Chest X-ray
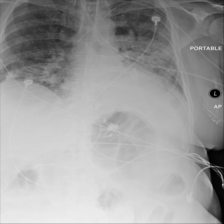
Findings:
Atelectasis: negative
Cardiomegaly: negative
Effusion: negative
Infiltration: negative
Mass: negative
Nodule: negative
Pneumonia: negative
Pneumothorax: negative
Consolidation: negative
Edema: negative
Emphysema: negative
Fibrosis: negative
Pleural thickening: negative
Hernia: negative